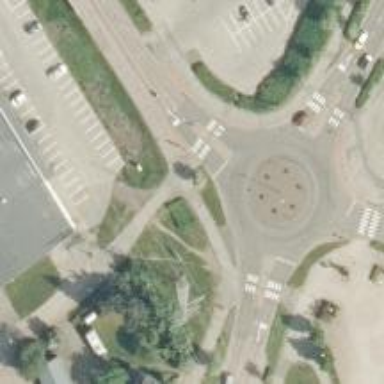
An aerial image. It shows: Crossing with zebra footway and cycle track.